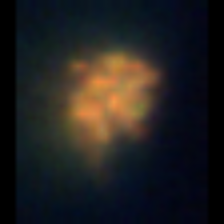
Taxon: Unknown_detritus
Group: Unknown